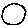
Label: moon